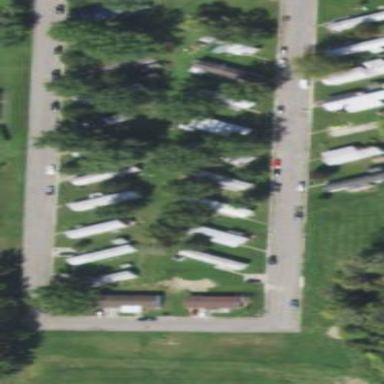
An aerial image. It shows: Residential area with mobile homes.